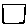
Label: square